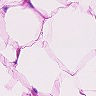
Metastatic tissue present: no